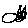
Label: cat